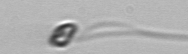
Label: flagellate